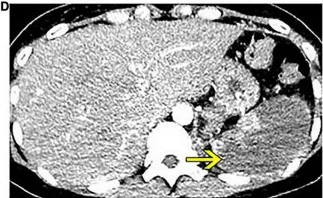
Enhanced computed tomography shows thrombus formation in several arteries (yellow arrows). (D) Splenic infarction.
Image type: radiology (ct)